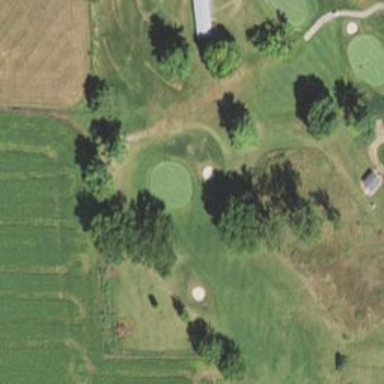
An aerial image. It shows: Rough grassy area used for golf.